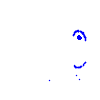
Particle: pion